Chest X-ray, PA view. Patient: 46 years old, sex F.
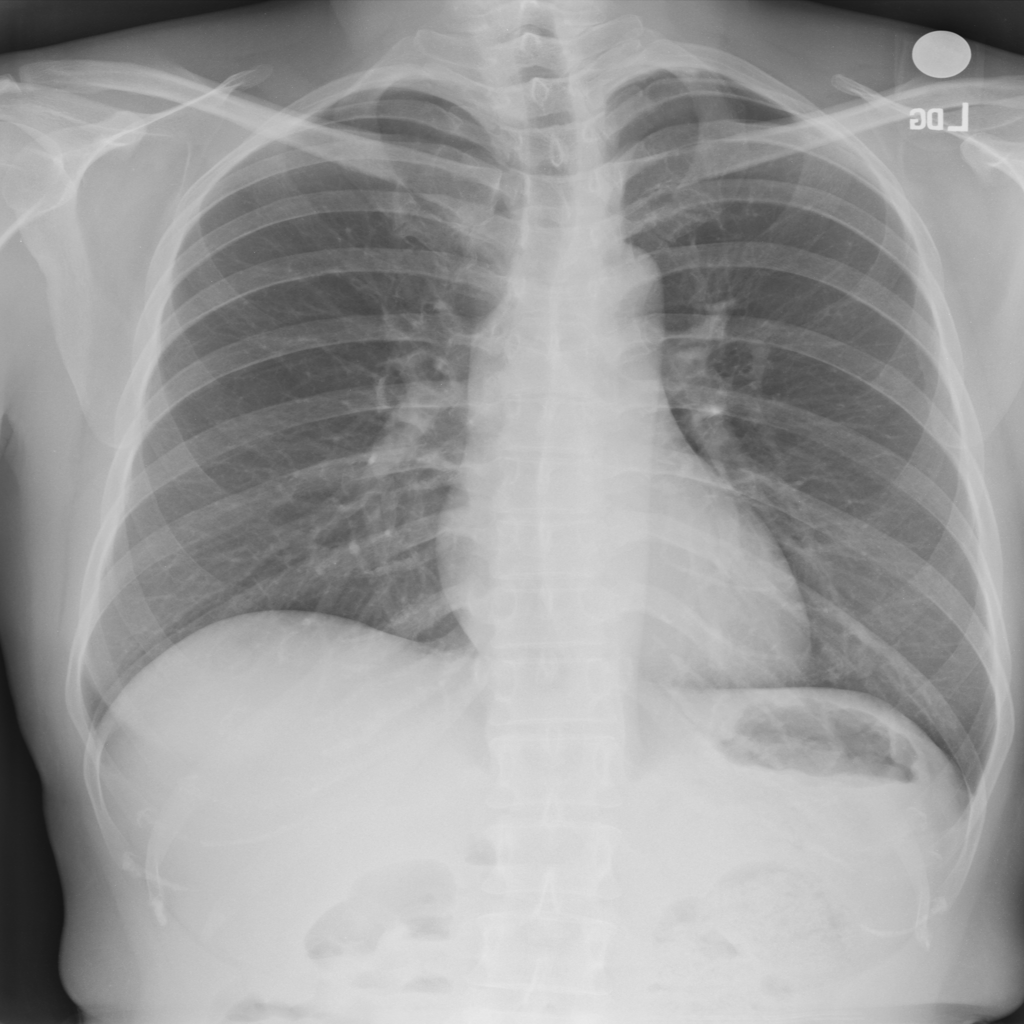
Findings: No Finding